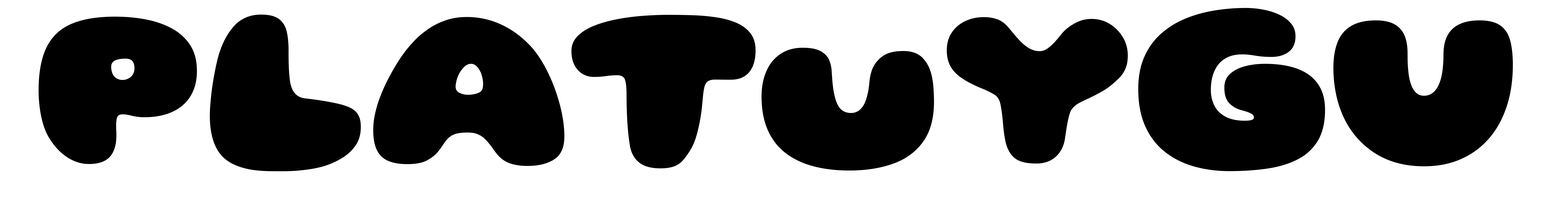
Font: Gluten_Black